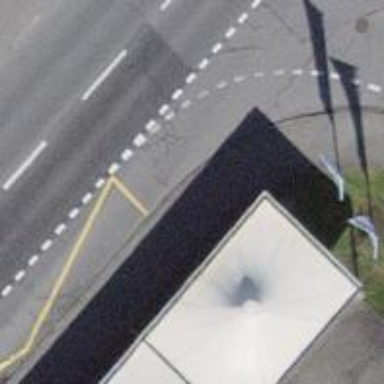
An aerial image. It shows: Asphalt platform for public transport.